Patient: sex F, age 72
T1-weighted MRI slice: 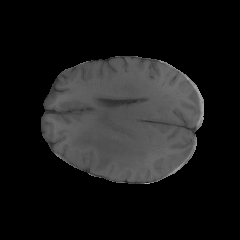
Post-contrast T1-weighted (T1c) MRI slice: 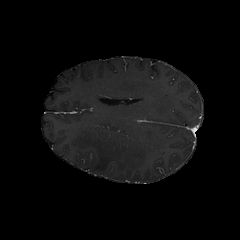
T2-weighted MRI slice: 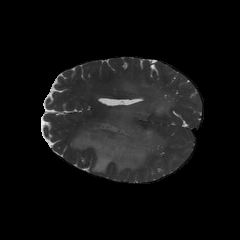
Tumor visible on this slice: yes
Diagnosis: Glioblastoma, IDH-wildtype
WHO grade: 4